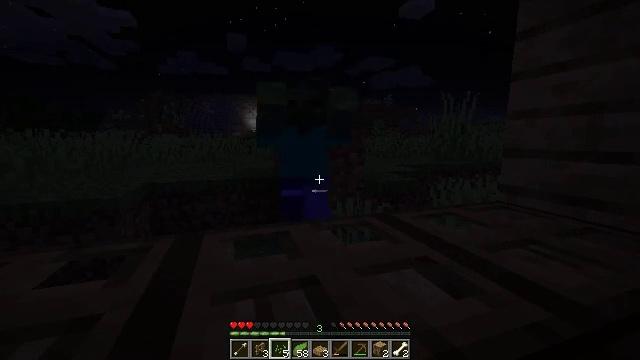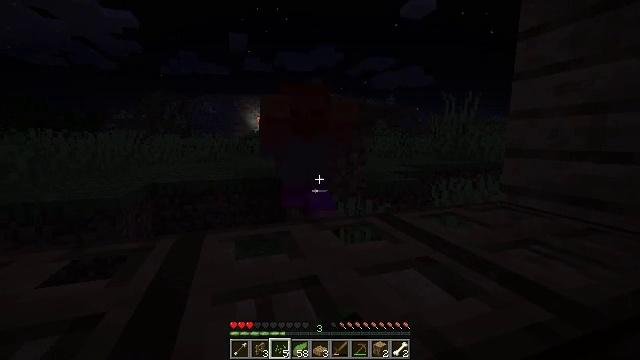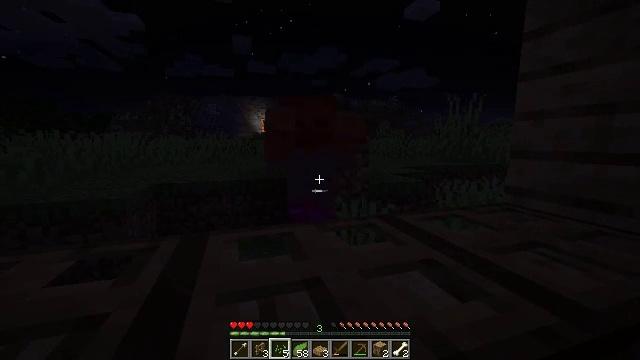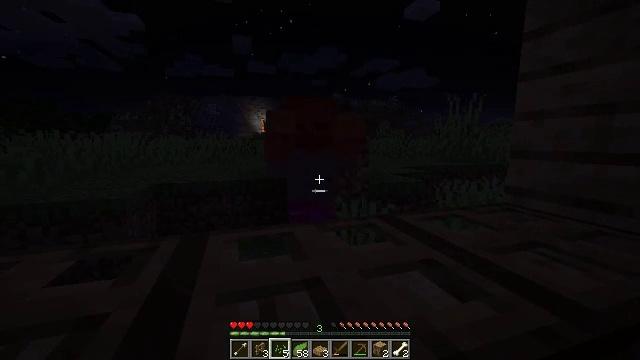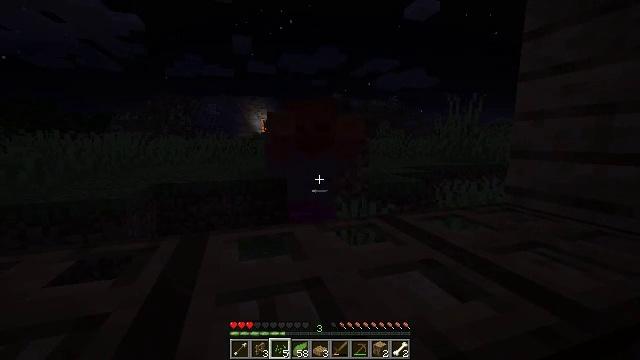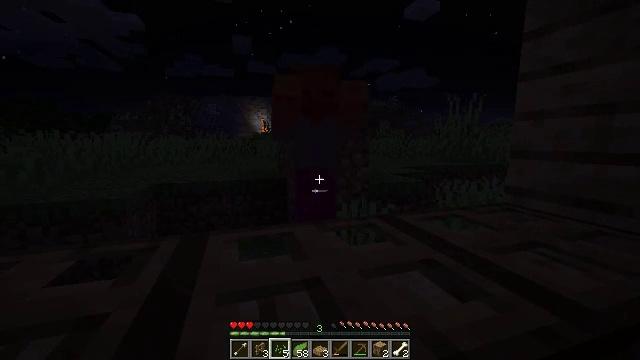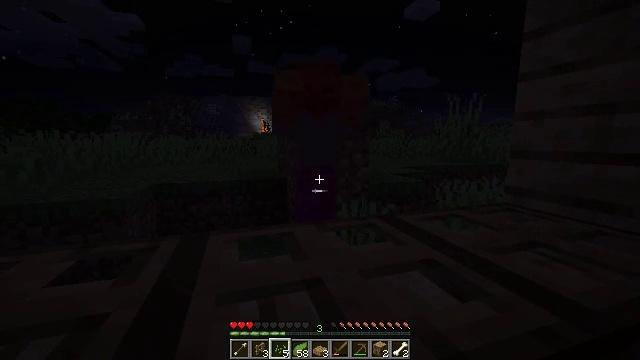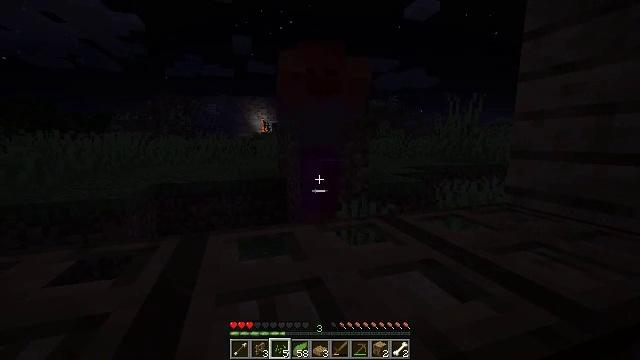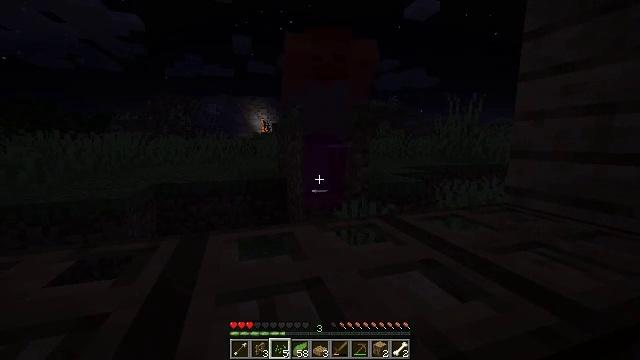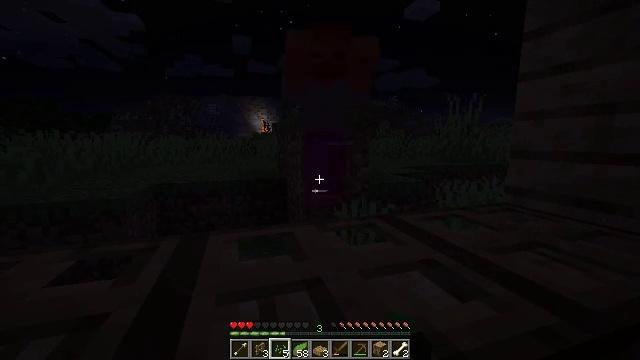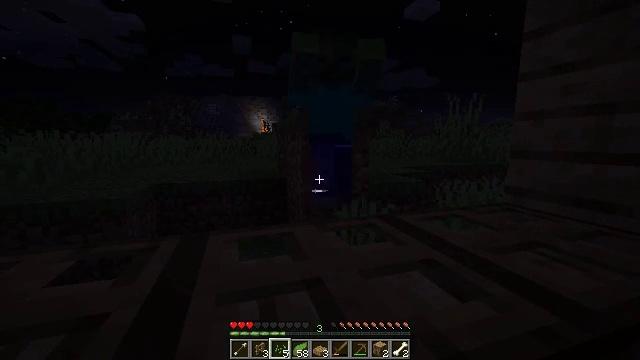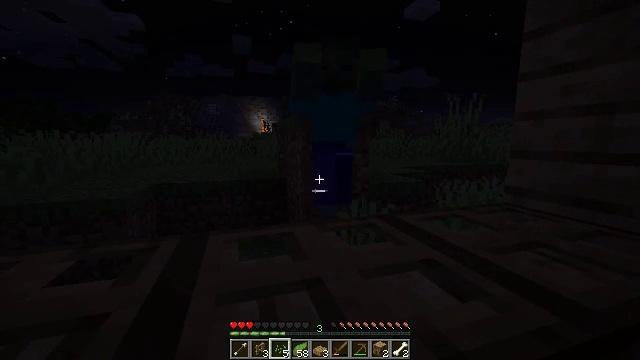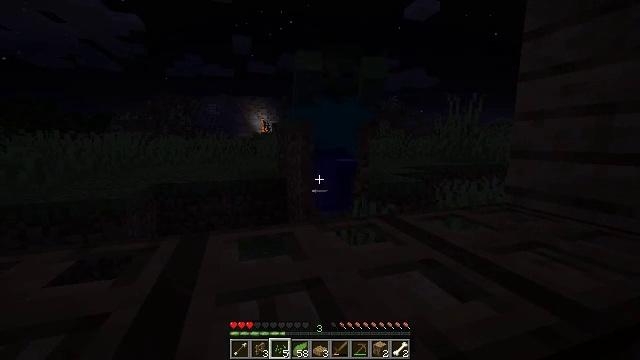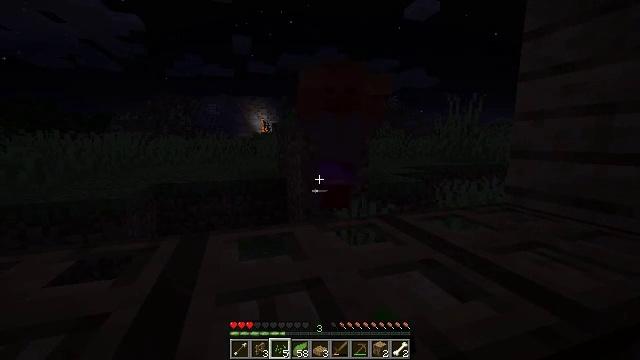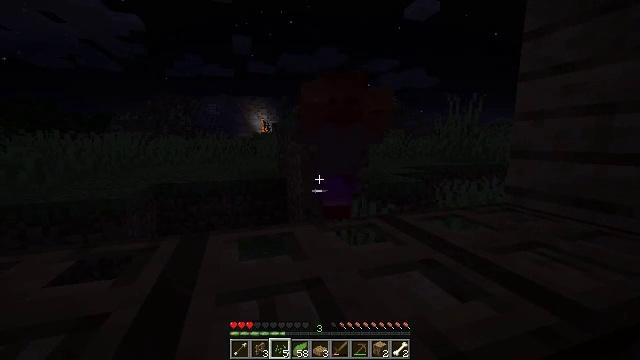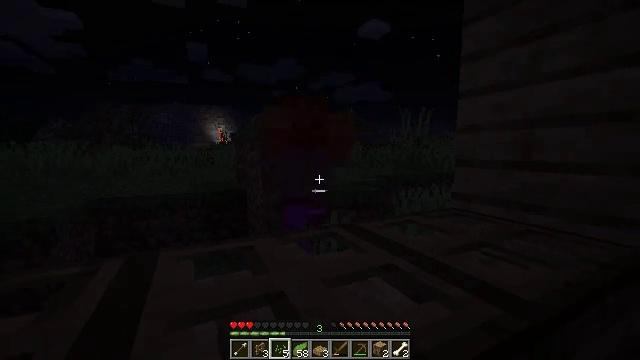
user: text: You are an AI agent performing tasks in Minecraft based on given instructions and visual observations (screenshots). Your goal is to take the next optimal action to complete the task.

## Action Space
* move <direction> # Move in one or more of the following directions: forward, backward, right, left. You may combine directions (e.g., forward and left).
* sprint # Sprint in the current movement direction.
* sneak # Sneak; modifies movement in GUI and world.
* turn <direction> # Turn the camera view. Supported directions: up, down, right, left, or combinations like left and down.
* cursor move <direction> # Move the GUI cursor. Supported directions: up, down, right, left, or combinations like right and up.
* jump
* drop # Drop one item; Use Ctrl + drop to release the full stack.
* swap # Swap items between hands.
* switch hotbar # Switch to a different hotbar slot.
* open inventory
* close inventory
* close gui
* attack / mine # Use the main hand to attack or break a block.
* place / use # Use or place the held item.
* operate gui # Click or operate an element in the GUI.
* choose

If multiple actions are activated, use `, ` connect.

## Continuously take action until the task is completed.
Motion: motion action
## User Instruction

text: Kill a zombie.
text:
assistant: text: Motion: attack / mine
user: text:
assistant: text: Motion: attack / mine
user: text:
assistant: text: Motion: no_op
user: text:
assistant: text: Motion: attack / mine
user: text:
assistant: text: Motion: attack / mine
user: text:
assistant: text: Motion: attack / mine
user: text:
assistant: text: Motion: no_op
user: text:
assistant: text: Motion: attack / mine
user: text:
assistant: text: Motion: attack / mine
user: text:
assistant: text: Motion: attack / mine
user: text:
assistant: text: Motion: no_op
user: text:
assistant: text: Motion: attack / mine
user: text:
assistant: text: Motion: attack / mine
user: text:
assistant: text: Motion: attack / mine
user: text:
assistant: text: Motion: turn right and up
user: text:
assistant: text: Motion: turn right and up
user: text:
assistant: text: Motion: turn right
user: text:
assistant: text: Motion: turn right
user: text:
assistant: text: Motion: turn right
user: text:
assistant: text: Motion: turn right
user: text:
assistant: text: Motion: turn right
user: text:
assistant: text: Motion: turn right
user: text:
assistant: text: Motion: turn right
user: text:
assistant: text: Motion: no_op
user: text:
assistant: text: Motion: no_op
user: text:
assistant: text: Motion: no_op
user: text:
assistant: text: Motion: no_op
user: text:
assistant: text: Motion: no_op
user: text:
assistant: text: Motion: no_op
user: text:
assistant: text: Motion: no_op